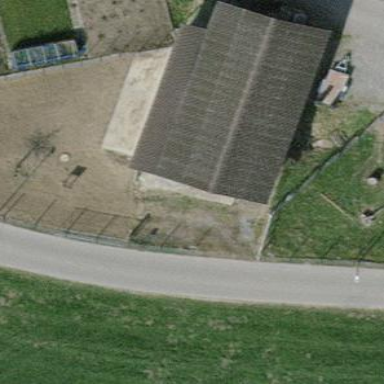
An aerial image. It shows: Farm auxiliary building.